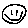
Label: smiley face